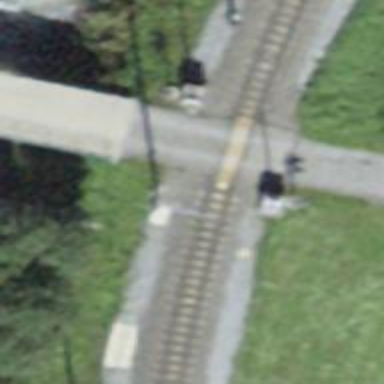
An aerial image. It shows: Level crossing with full barriers and lights.